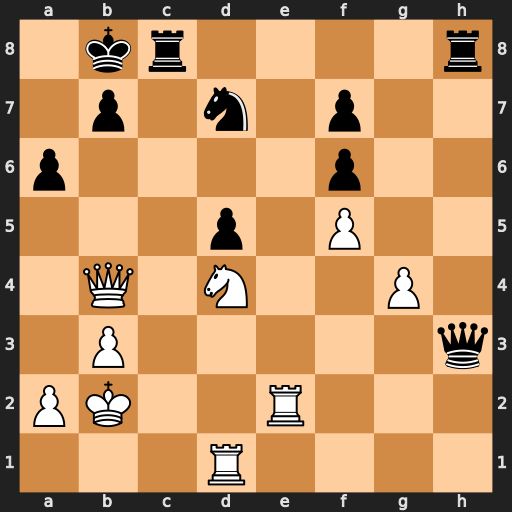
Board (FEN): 1kr4r/1p1n1p2/p4p2/3p1P2/1Q1N2P1/1P5q/PK2R3/3R4
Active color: w
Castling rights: -
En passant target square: -
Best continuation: Qd6+ Ka8 Qxd7 Qc3+ Kb1